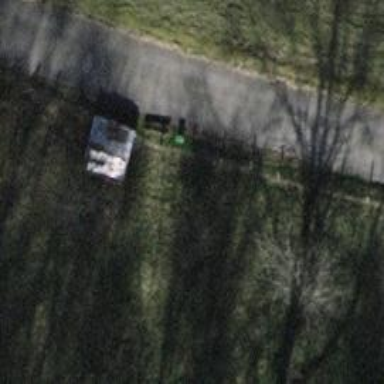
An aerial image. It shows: Bench.